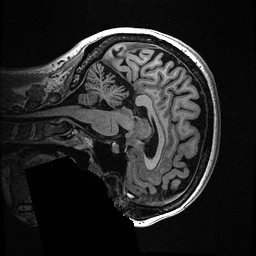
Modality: T1w
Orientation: sagittal
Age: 48
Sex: female
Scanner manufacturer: ge
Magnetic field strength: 3 T
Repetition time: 0.006952 s
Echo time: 0.00292 s